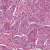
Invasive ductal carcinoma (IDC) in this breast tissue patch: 1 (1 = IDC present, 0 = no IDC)